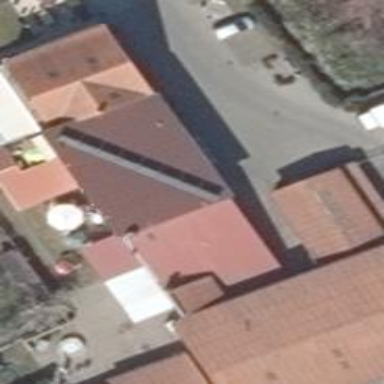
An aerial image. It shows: Car repair shop.